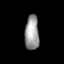
Tissue: prostate
Cell type: Fibroblasts
Senescence score: 0.753
Nuclear area (px): 478
Mean DAPI intensity: 155.203